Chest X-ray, PA view. Patient: 23 years old, sex F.
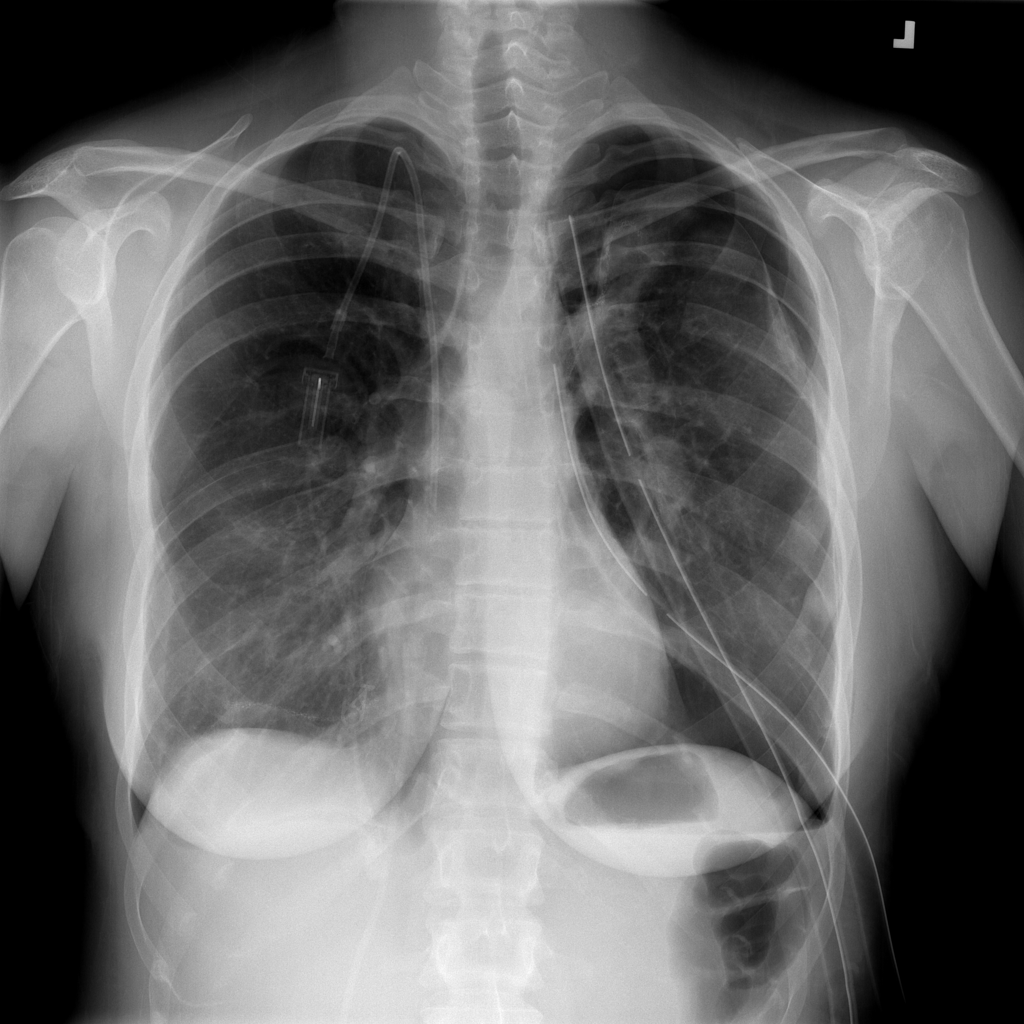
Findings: No Finding